Question: I'm building a martial arts related database, currently I have the following associations set up:
- - -
I'm generating a form as follows, depending on the student's styles:

So the headings are generated by the 'Style' model (Tai Chi, Karate...), then their rankings listed below (taken from the 'Rank' model), and the "Dojo" and "Date" fields should belong to the 'Grading' model once created.
: I know how to build a form that creates one association (or one association + its children), but how do I build a form that creates multiple associations at once?
Also, what would be a clean way to implement the following:
1. Only lines which are ticked become associations
2. Dojo and date must be filled in for ticked lines to save successfully
3. If a line is unticked it will destroy any previously created associations
This is what I've currently implemented to retrieve the correct records:
'''
class GradingsController < ApplicationController
before_filter :authenticate_sensei!
def index
@student = Student.includes(:styles).find(params[:student_id])
@ranks = Rank.for_student_styles(@student)
split_ranks_by_style
end
private
def split_ranks_by_style
@karate = @ranks.select_style("Karate")
@tai_chi = @ranks.select_style("Tai Chi")
@weaponry = @ranks.select_style("Weaponry")
end
end
# Rank model
def self.for_student_styles(student)
includes(:style).where("styles.id in (?)", student.styles.map(&:id))
end
def self.select_style(style)
all.map { |r| r if r.style.name == style }.compact
end
'''
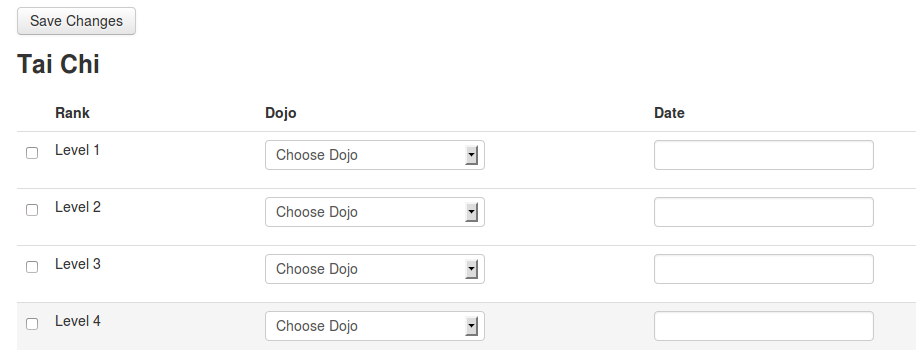
Answer: Complicated forms like this are best handled in a service object initiated in the primary resource's 'create' or 'update' action. This allows you to easily find where the logic is happening afterwards. In this case it looks like you can kick off your service object in your 'GradingsController'. I also prefer formatting a lot of the data in the markup, to make the handling easier in the service object. This can be done a'la rails, by passing a name like '"grade[style]"' and '"grade[rank]"'. This will format your params coming in as a convenient hash: '{grade: {style: "karate", rank: "3"}}'. That hash can be passed to your service object to be parsed through.
Without really grasping the full extent of your specific requirements, let's put together an example form:
'''
<%= form_for :grading, url: gradings_path do |f| %>
<h1><%= @rank.name %></h1>
<%- @grades.each do |grade| %>
<div>
<%= hidden_field_tag "grade[#{grade.id}][id]", grade.id %>
<%= check_box_tag "grade[#{grade.id}][active]" %>
...
<%= text_field_tag "grade[#{grade.id}][date]" %>
</div>
<%- end %>
<%= submit_tag %>
<%- end %>
'''
With a form like this, you get your params coming into the controller looking something like this:
'''
"grade"=>{
"1"=>{"id"=>"1", "active"=>"1", "date"=>"2013-06-21"},
"3"=>{"id"=>"3", "date"=>"2013-07-01"}
}
'''
Nicely formatted for us to hand off to our service object. Keeping our controller nice and clean:
'''
class GradingsController < ApplicationController
def index
# ...
end
def create
builder = GradeBuilder.new(current_user, params['grade'])
if builder.run
redirect_to gradings_path
else
flash[:error] = 'Something went wrong!' # maybe even builder.error_message
render :action => :index
end
end
end
'''
So now we just need to put any custom logic into our builder, I'd probably recommend just making a simple ruby class in your '/lib' directory. It could look something like this:
'''
class GradeBuilder
attr_reader :data, :user
def self.initialize(user, params={})
@user = user
@data = params.values.select{|param| param['active'].present? }
end
def run
grades = data.each{|entry| build_grade(entry)}
return false if grades.empty?
end
private
def build_grade(entry)
grade = Grade.find(entry['id'])
rank = grade.rankings.create(student_id: user, date: entry['date'])
end
end
'''
There will obviously need a lot more work to pass all the specific data you need from the form, and extra logic in the 'GradeBuilder' to handle edge cases, but this will give you a framework to handle this problem in a maintainable and extensible way.